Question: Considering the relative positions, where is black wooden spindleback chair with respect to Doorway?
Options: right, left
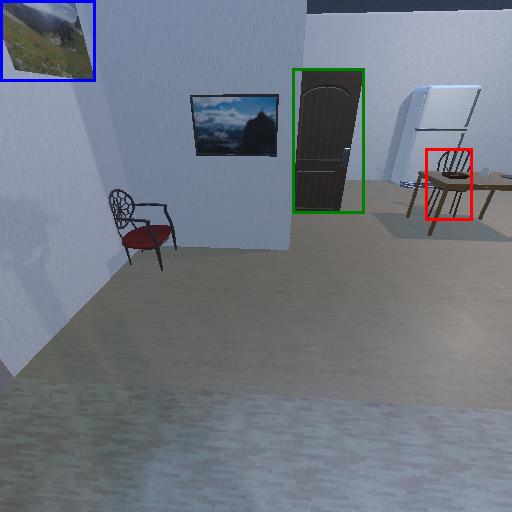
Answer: right